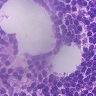
Metastatic tissue present: no